Question: I have a Gridview control with multiple checkboxes in it.

my requirements are: if I select one checkbox, then the values with respect to that column will be store in hidden field and once I click on assign button, the values will be stored into database and also redirect to another page with the hidden field values.
Is it possible to solve this using c# not in Javascript? Because, I am unable to store values into hiddenfield using c#.
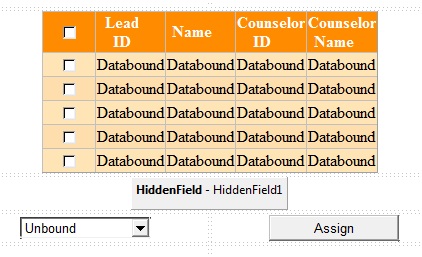
Answer: I think you should check below URL :
<URL>
In above link the same example has been implemented to delete records using multiple checkboxes.
You can get an idea from that. it will help you a lot.